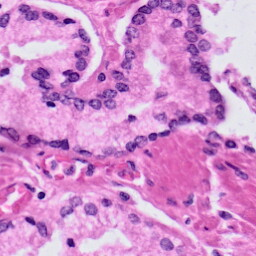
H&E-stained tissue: Prostate